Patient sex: M
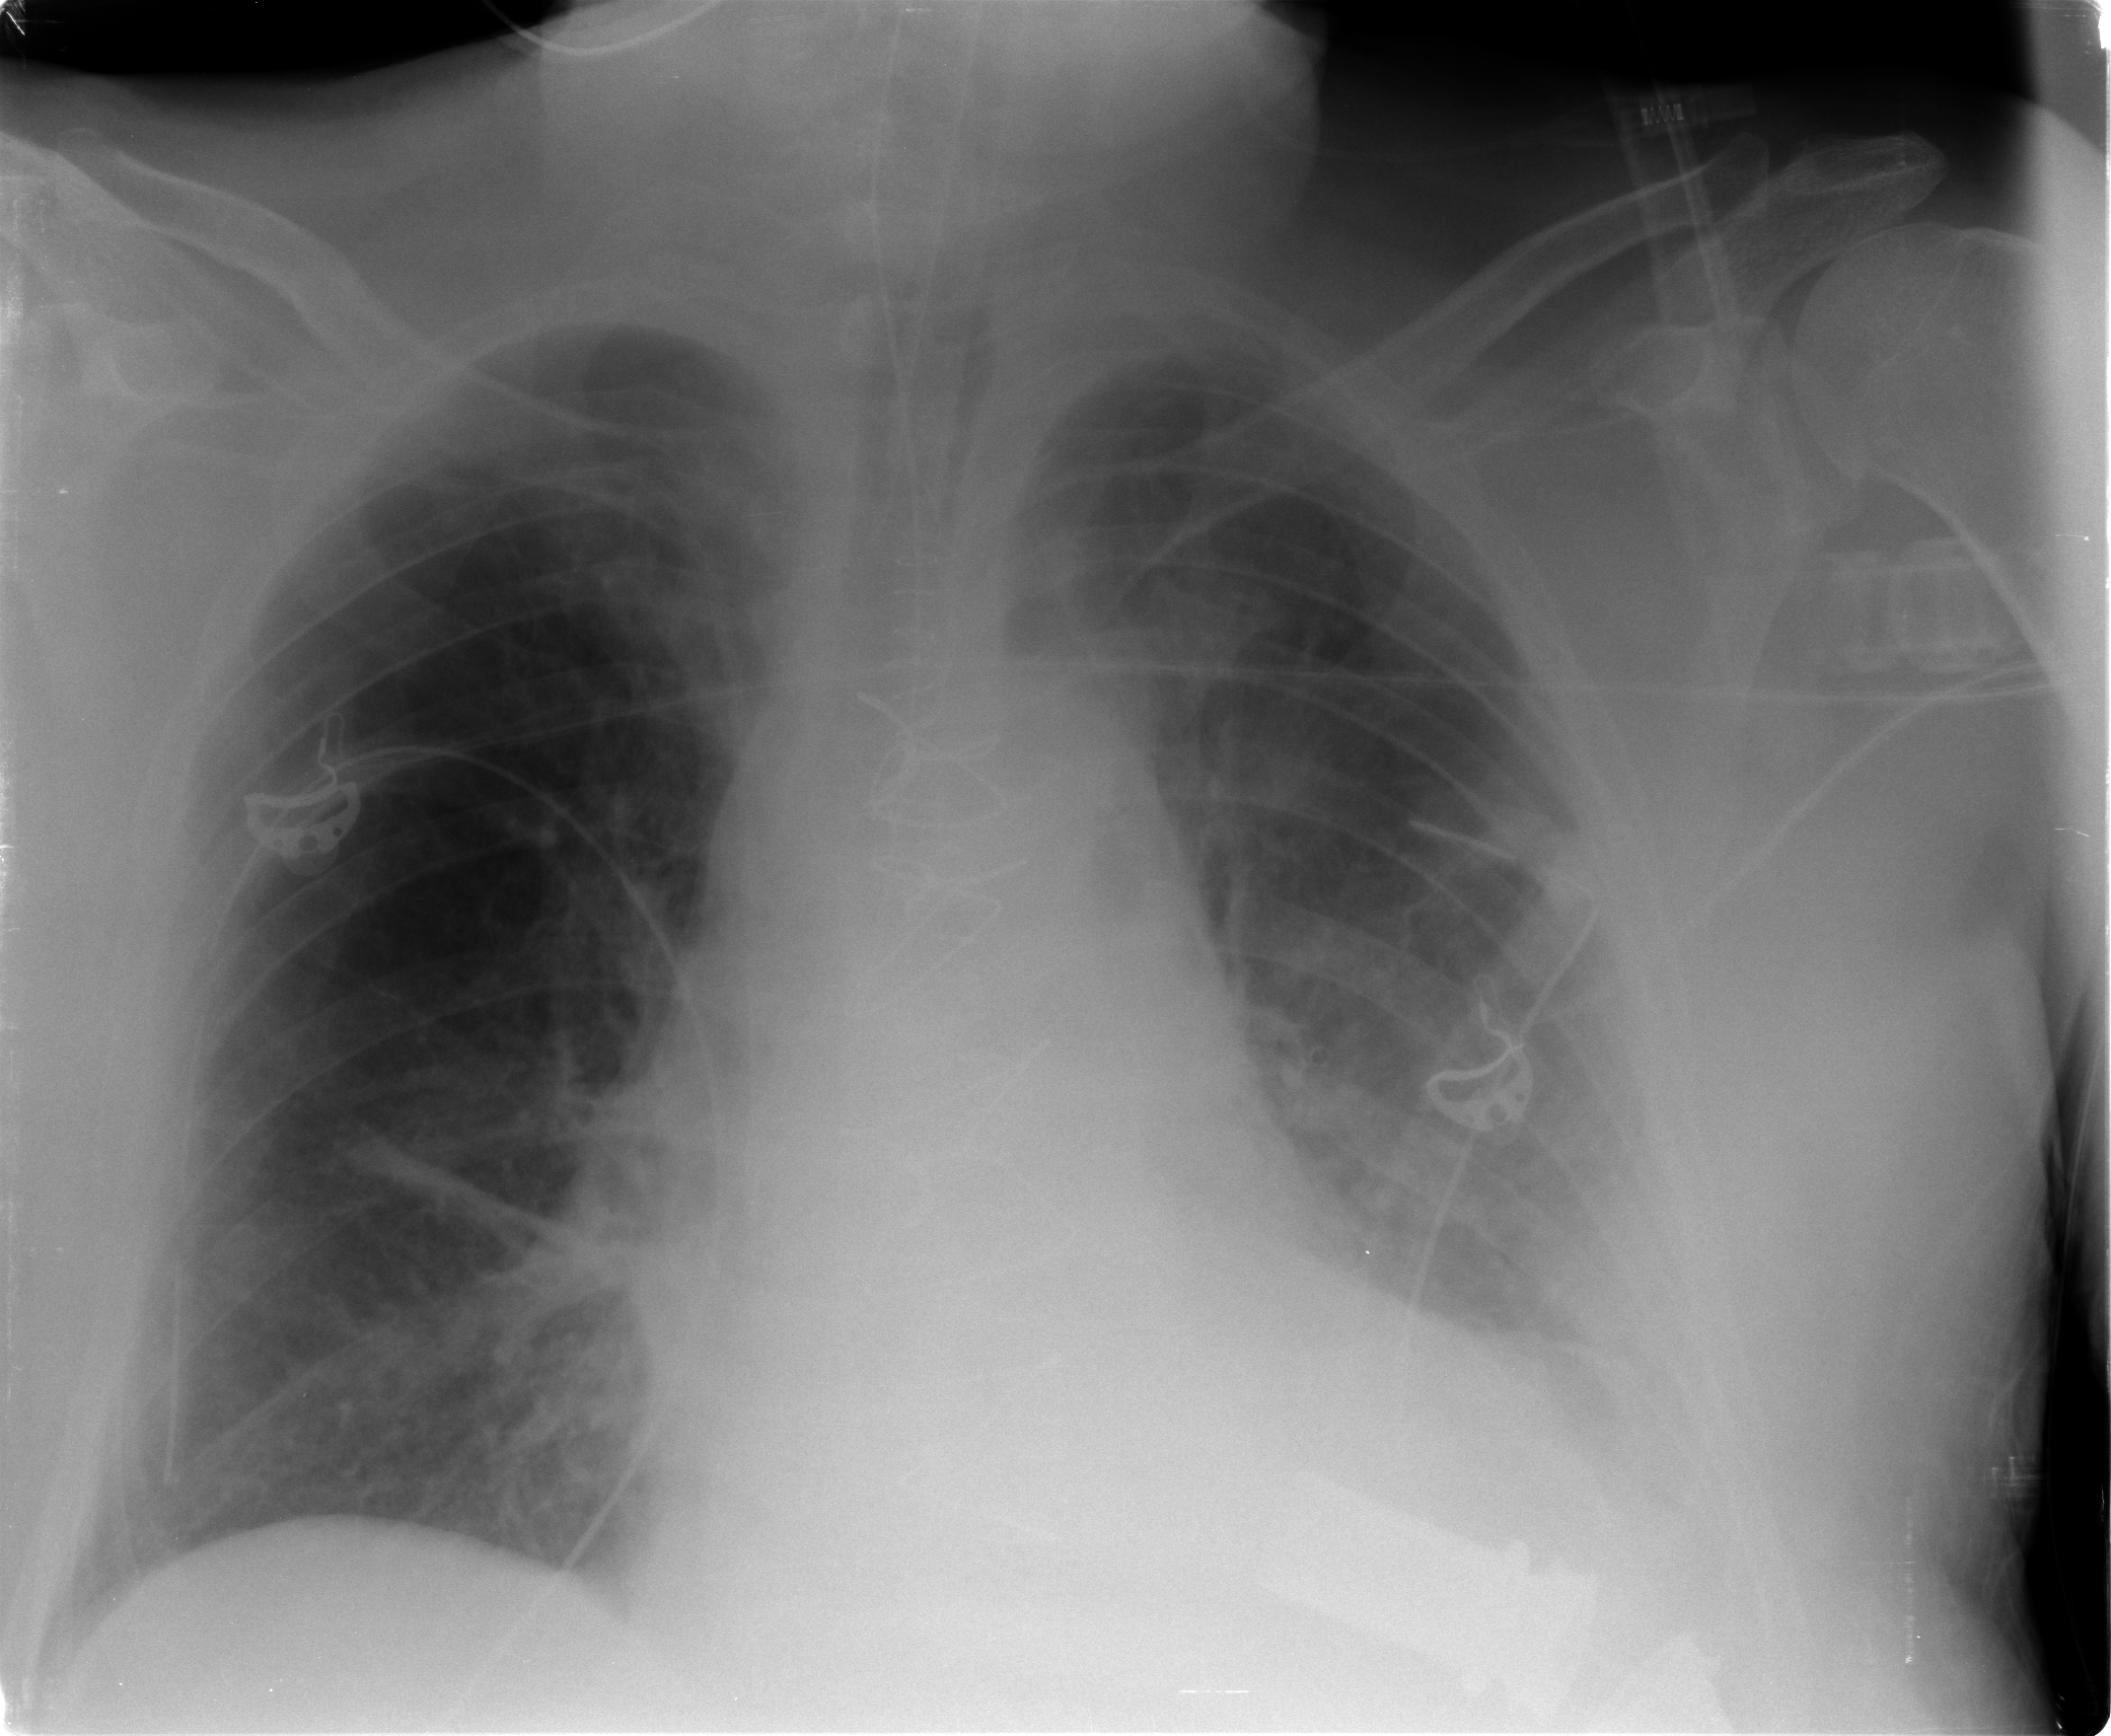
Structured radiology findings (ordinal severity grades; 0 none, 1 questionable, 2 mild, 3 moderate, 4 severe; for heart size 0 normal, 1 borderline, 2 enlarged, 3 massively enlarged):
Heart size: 1
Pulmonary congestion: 2
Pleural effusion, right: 0
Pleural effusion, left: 2
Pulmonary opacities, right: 0
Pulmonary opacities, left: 0
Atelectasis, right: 2
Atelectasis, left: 2